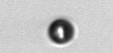
Label: bead